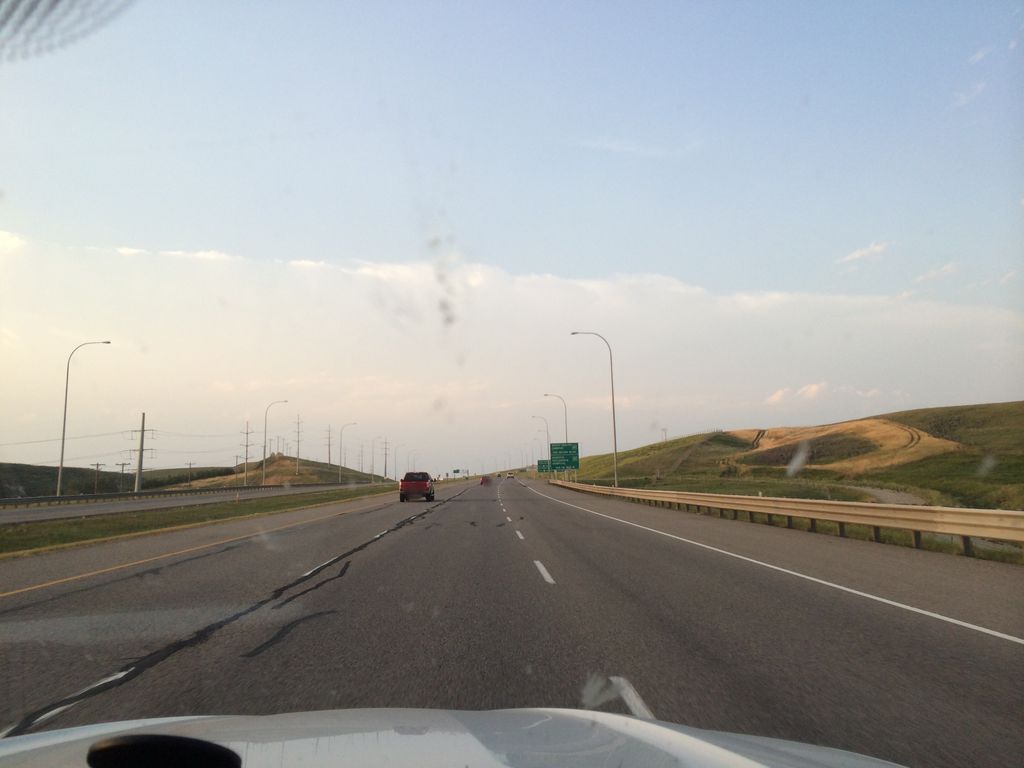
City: calgary